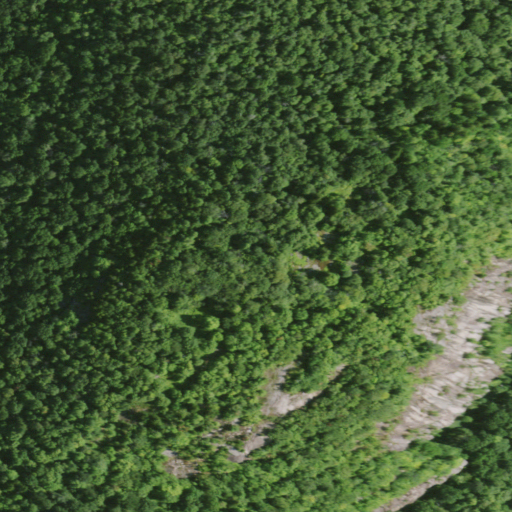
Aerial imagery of mountain in New York named Iron Mountain containing deciduous forest and shrub